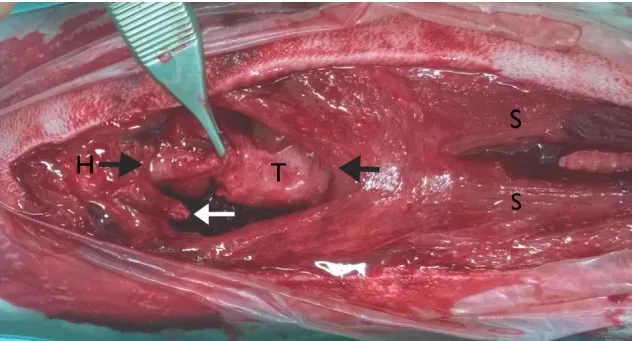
Intraoperative pictures; ventral approach to the larynx: the head is on the left side of the picture. Reattachment of the ventral epiglottic mucosa, fracture of the right thyrohyoid bone (white arrow), basihyoid bone (H), thyroid cartilage (T), and sternohyoid muscle (S), the black arrows show the ends of the muscle tissue that were sutured back together.
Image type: medical_photograph (other_medical_photograph)